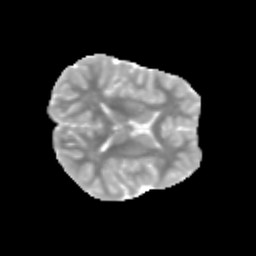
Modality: MD
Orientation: axial
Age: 12
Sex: male
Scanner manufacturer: siemens
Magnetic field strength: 3 T
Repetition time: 3.8 s
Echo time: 0.07 s